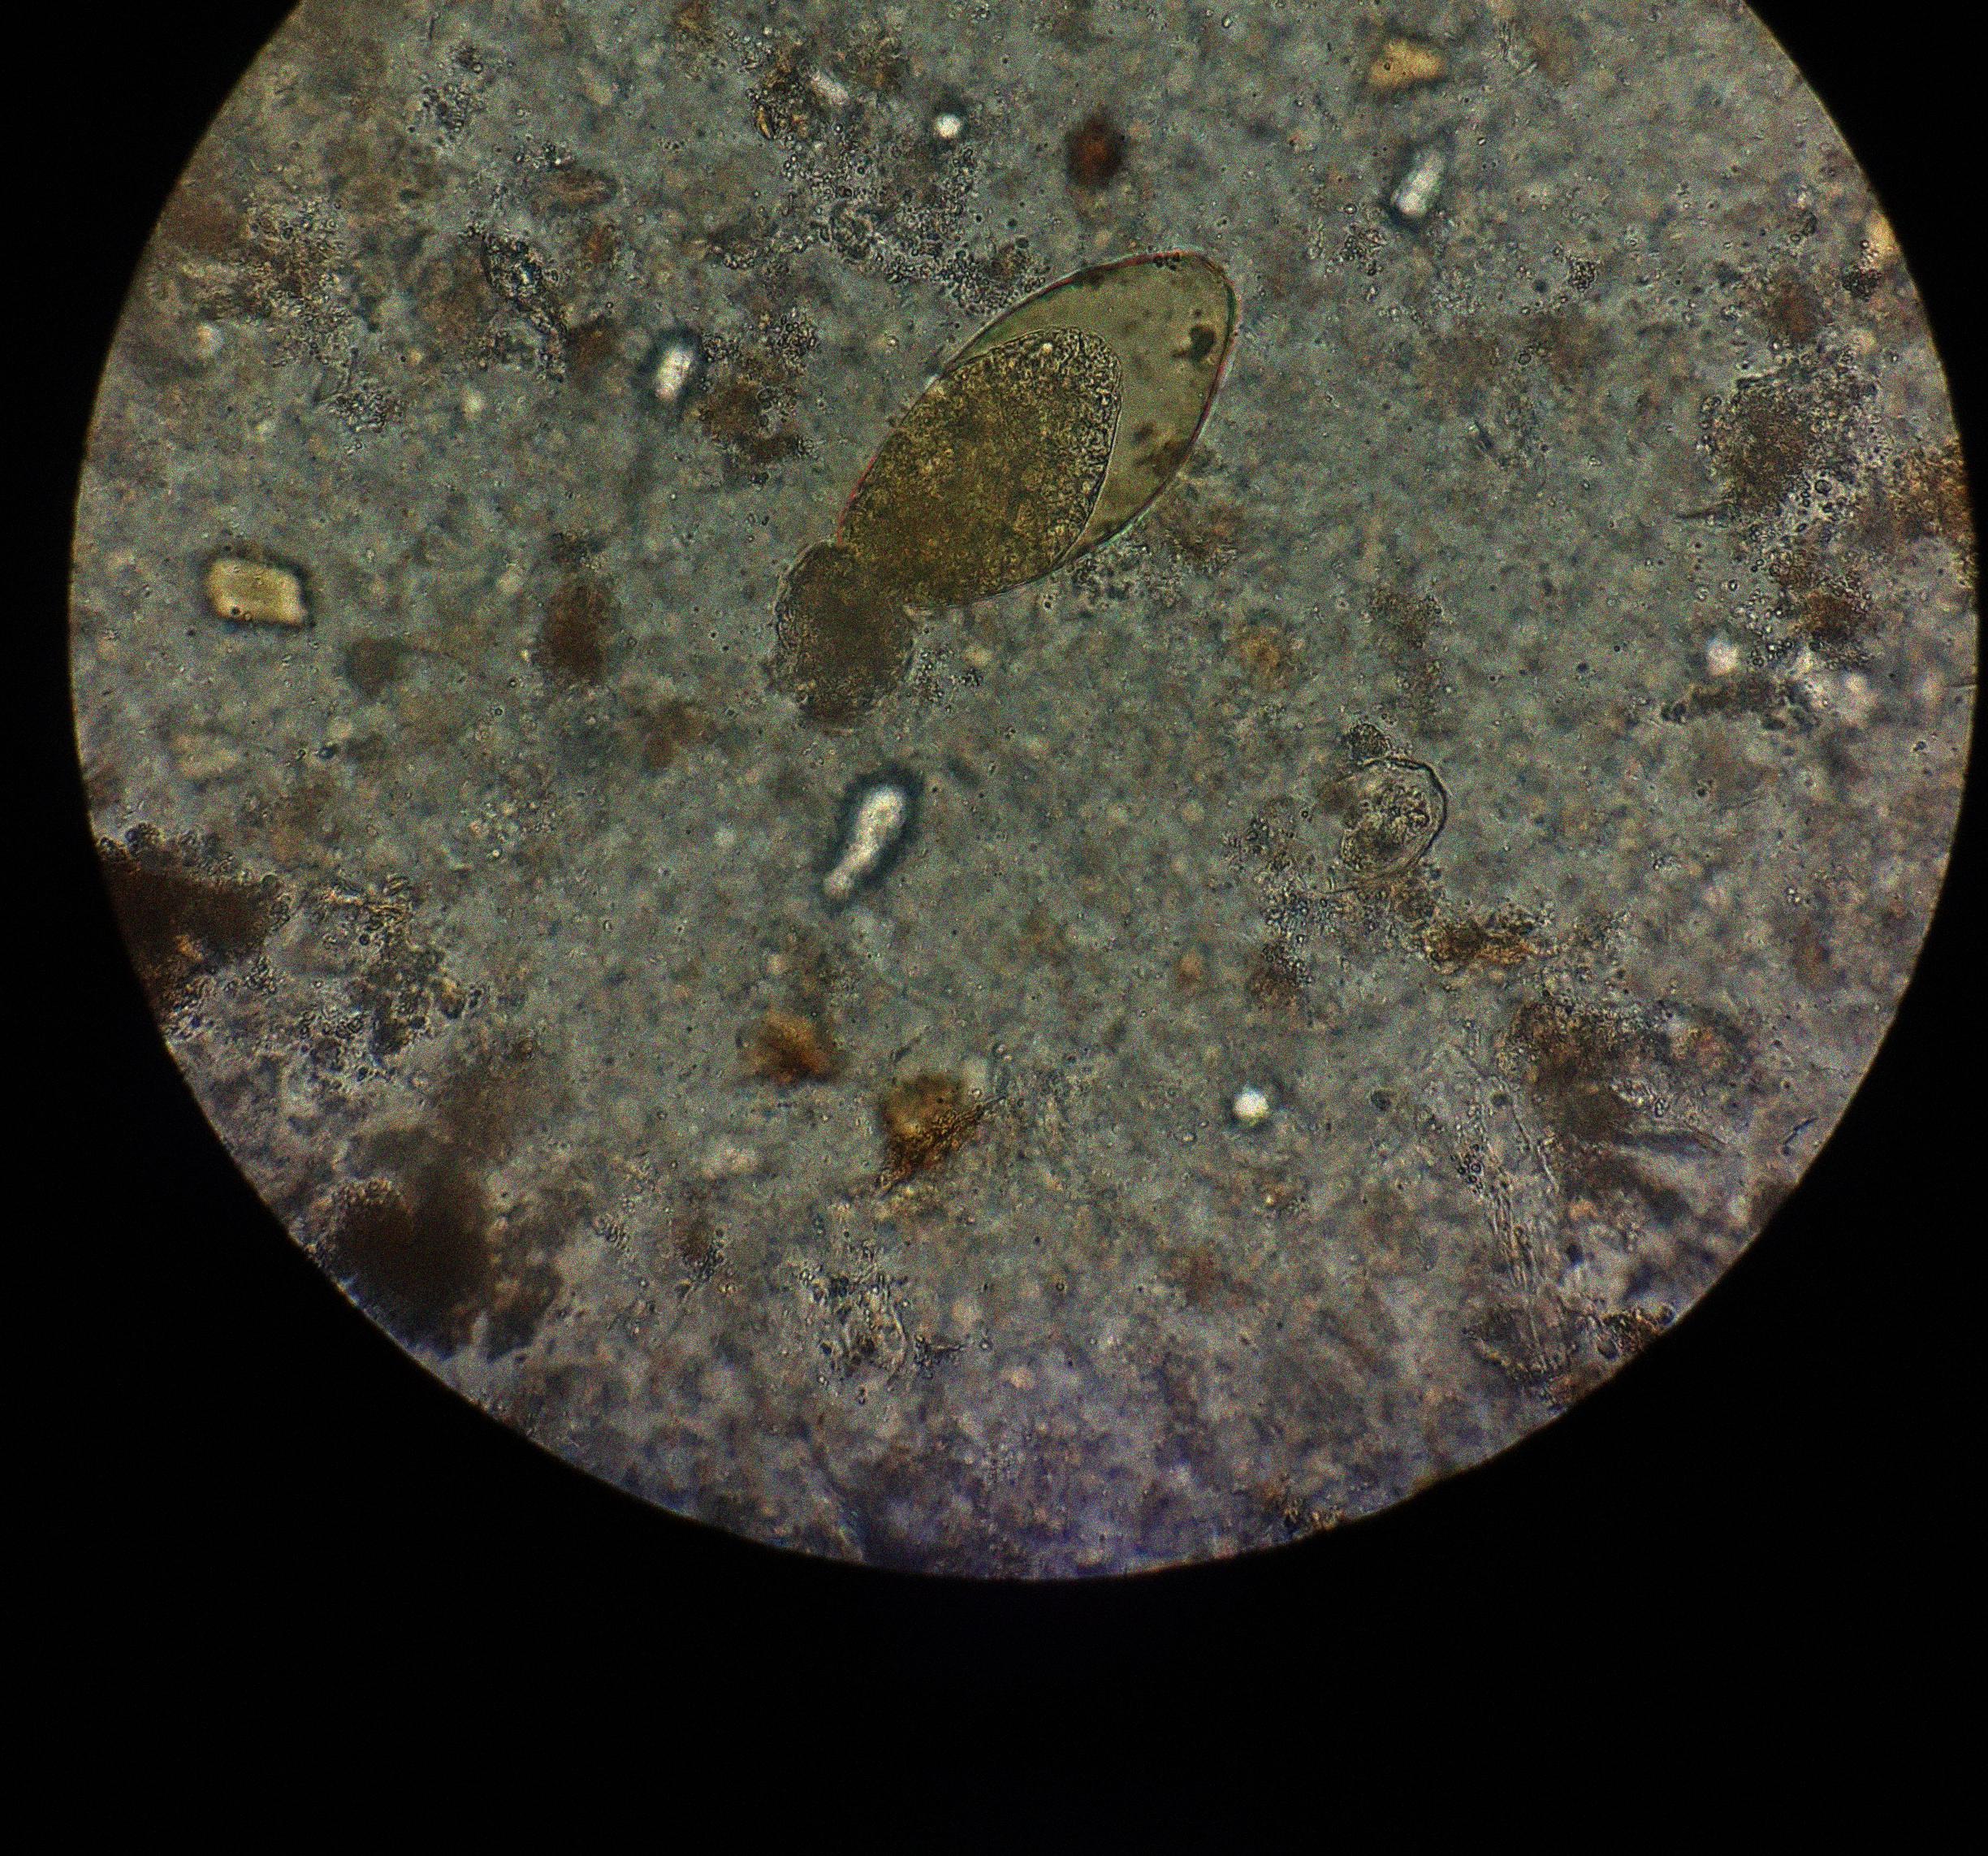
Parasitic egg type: Fasciolopsis buski